Question: Estimate the volume of the 3D prism shown in the image. The result should be rounded to one decimal place. The side length of each grid on the chessboard is 0.5
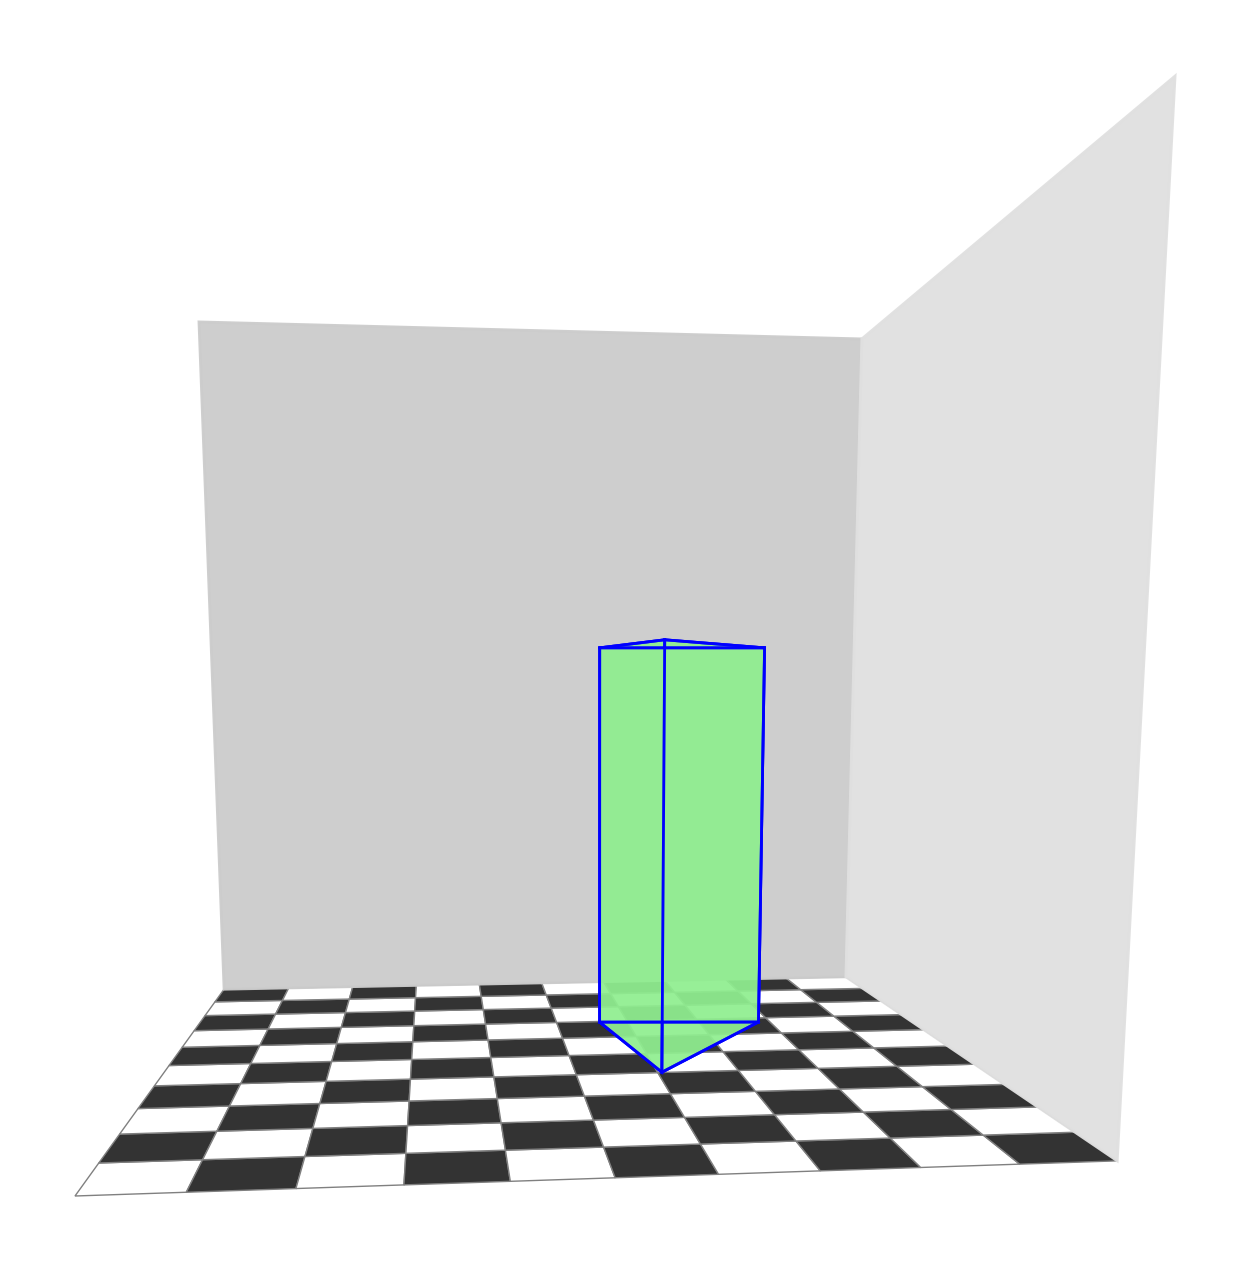
Answer: 2.1